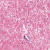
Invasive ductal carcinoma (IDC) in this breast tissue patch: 0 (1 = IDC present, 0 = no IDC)